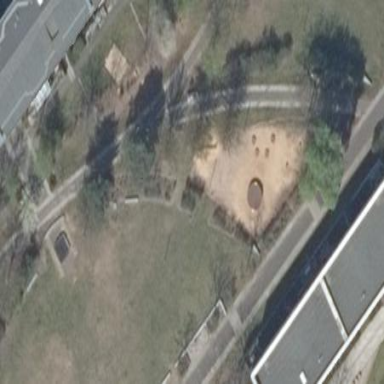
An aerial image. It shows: Playground area for leisure activities on the land.